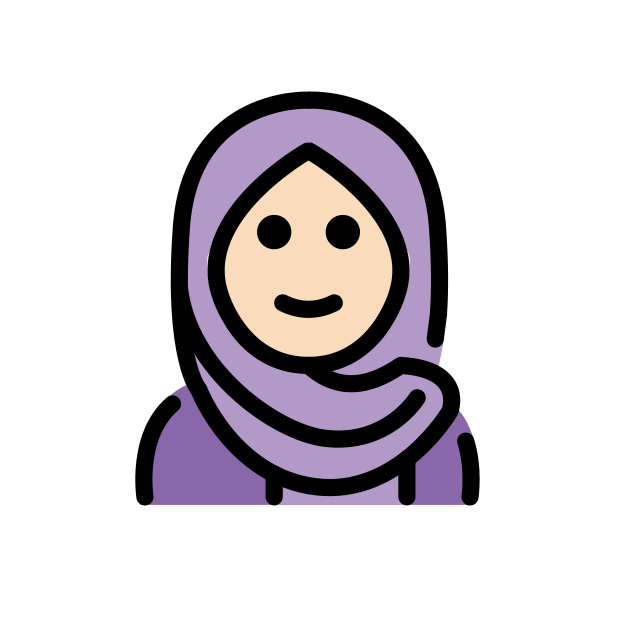
woman with headscarf: light skin tone